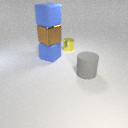
small yellow metal cylinder behind large blue rubber cube